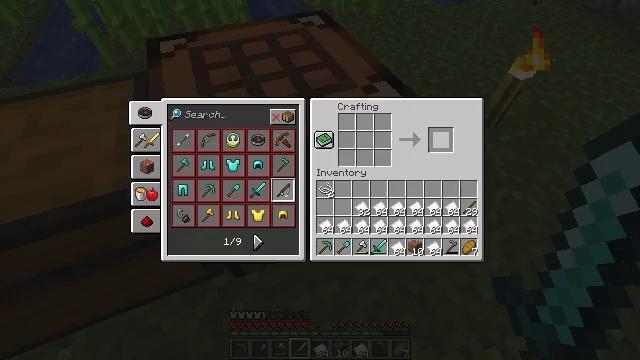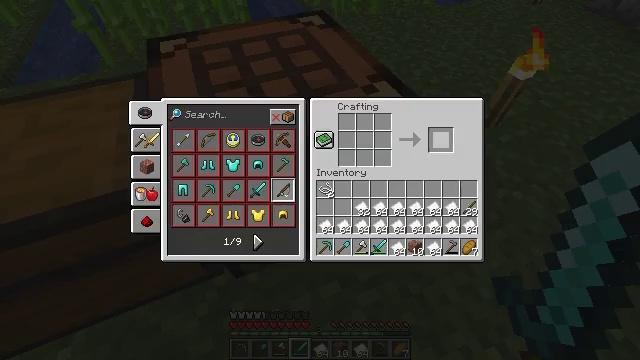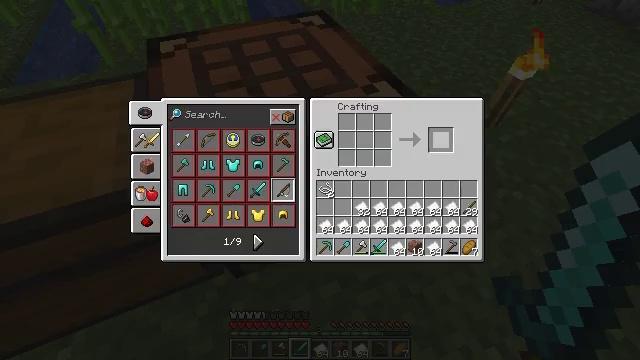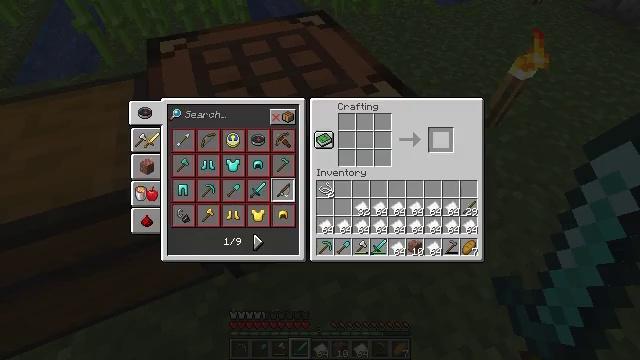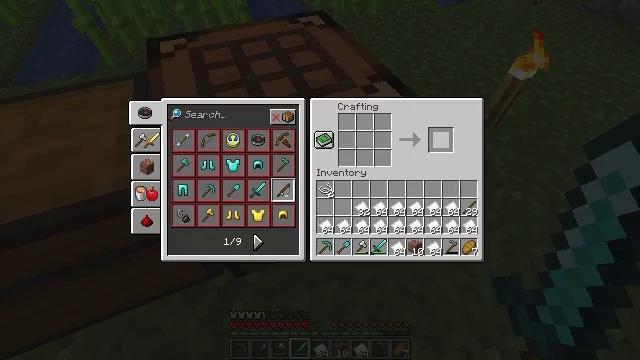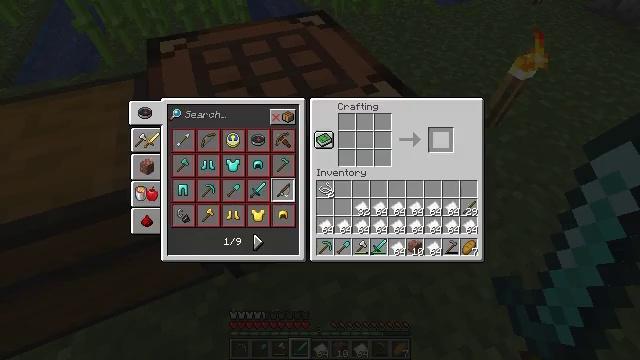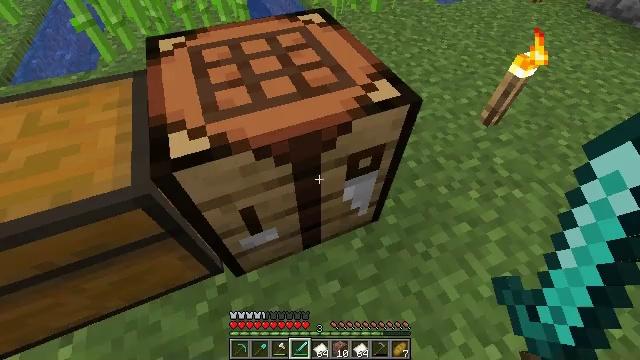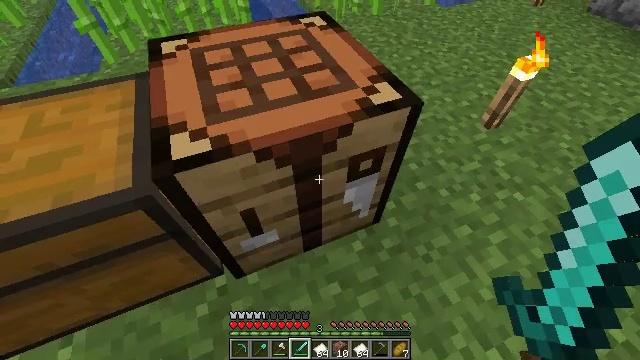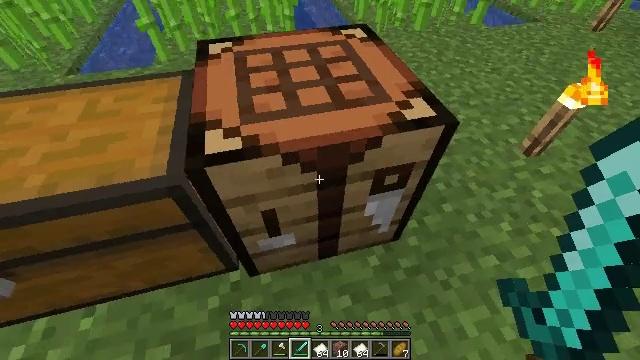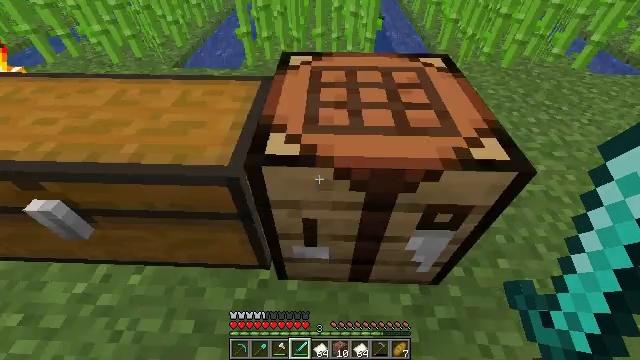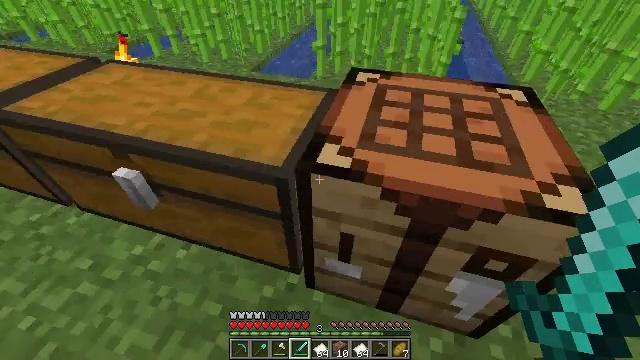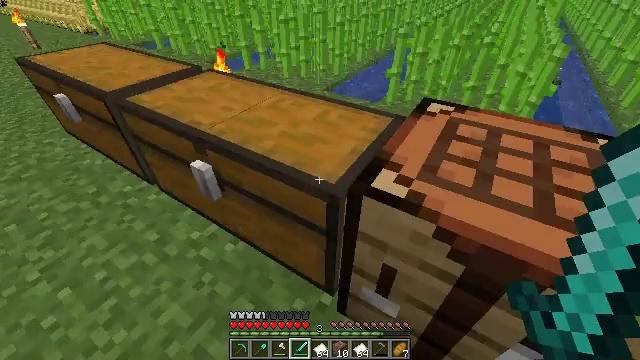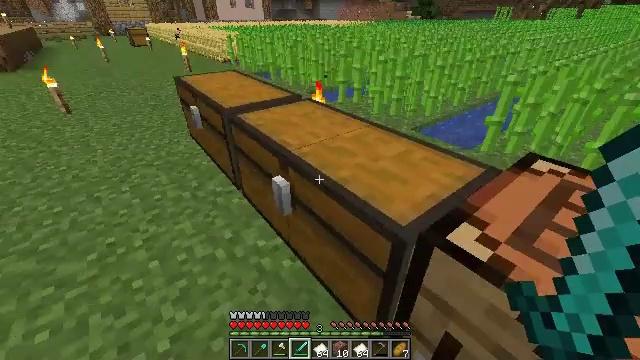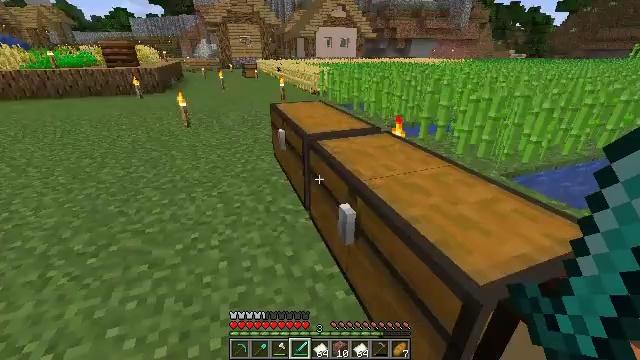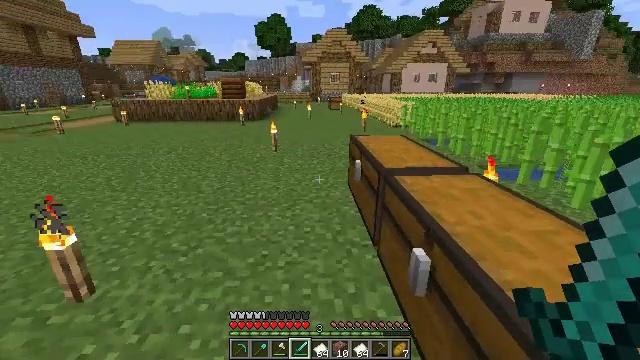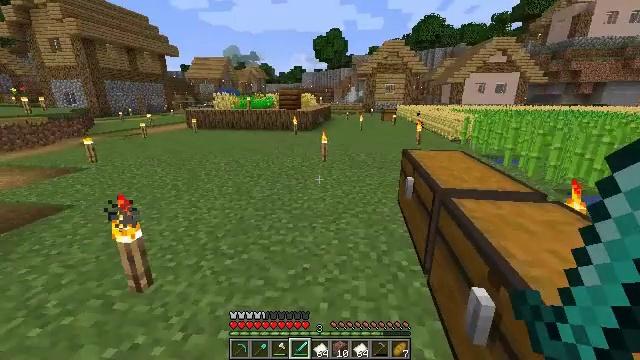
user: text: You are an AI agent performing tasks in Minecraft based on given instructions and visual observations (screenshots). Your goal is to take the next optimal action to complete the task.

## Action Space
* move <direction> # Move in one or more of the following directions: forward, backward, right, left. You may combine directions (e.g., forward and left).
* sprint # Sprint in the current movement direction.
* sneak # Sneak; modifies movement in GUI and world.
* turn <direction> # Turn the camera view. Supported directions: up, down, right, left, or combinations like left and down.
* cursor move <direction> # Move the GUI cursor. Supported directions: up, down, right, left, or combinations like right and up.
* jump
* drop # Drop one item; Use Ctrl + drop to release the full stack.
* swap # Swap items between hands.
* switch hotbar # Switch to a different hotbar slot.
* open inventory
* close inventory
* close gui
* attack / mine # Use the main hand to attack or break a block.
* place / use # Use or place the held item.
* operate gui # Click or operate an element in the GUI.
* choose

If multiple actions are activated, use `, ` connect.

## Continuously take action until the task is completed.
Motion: motion action
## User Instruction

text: Open your crafting interface to make an emerald.
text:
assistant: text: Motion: sneak, open gui
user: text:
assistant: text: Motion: sneak
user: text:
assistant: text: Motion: sneak
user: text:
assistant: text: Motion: no_op
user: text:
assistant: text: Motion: no_op
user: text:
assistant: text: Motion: no_op
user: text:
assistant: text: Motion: close gui
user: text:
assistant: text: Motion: turn left and up
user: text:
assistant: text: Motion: turn left and up
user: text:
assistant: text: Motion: turn left and up
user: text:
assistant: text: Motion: turn left and up
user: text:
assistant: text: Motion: turn left and up
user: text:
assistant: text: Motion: turn left and up
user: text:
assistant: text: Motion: move forward, turn left and up
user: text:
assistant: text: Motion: move forward, turn left and up
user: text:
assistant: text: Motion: move forward, turn left
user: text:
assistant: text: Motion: move forward
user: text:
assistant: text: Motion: move forward
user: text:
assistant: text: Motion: move forward, sprint
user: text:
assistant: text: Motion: move forward, sprint
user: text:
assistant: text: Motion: move forward, sprint, turn left
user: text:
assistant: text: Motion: move forward, sprint, turn left and up
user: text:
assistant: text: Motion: move forward, sprint, turn left
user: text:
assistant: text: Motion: move forward, sprint, turn left
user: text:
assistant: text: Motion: move forward, sprint, turn left
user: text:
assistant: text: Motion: move forward, sprint
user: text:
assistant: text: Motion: move forward, sprint
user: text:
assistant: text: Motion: move forward, sprint, jump
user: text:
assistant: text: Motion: move forward, sprint, jump
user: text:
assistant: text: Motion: move forward, sprint, turn left, jump